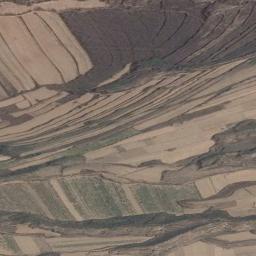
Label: terrace